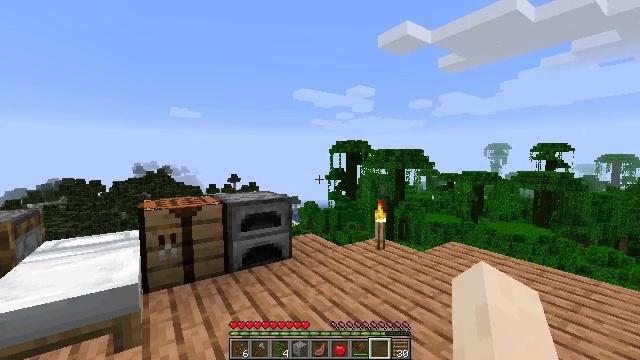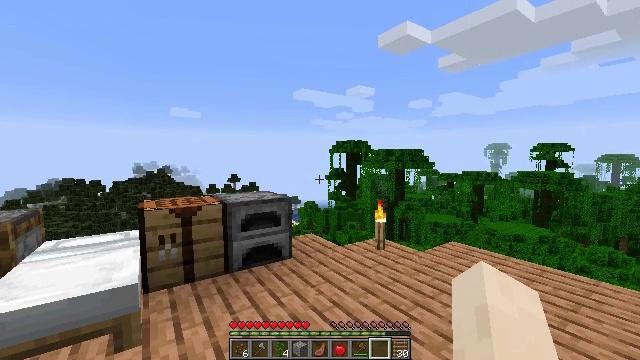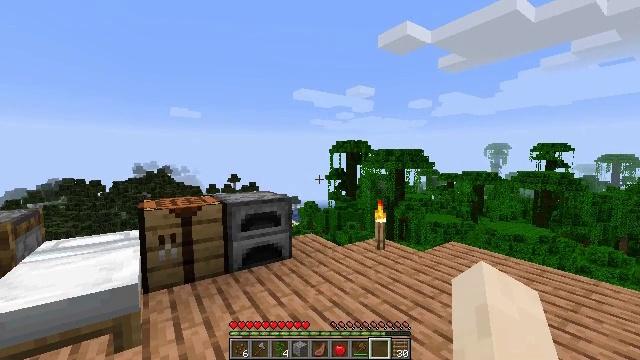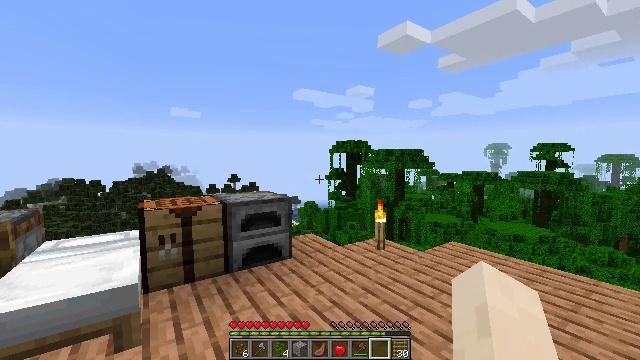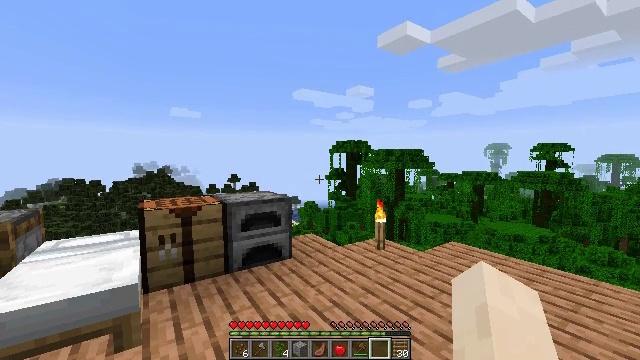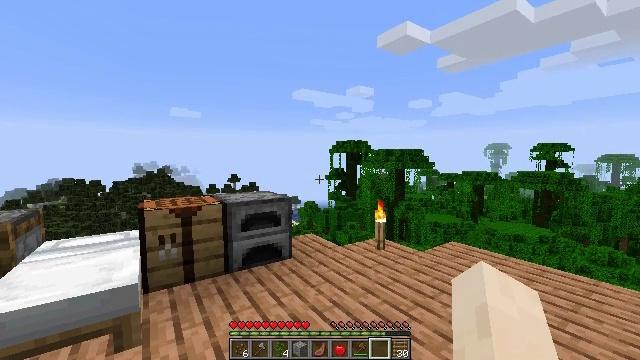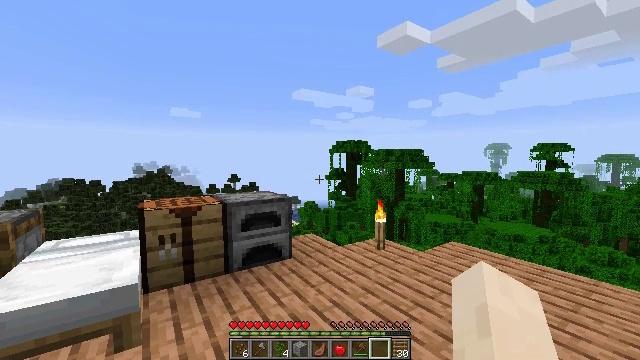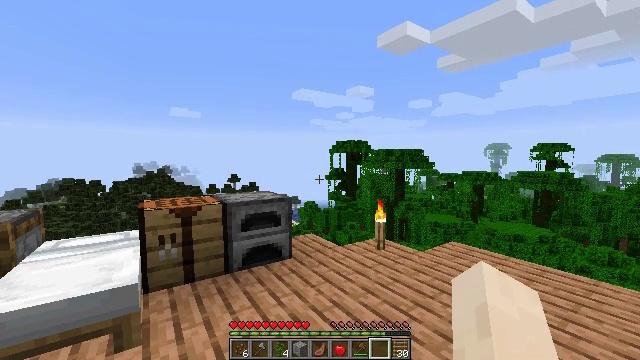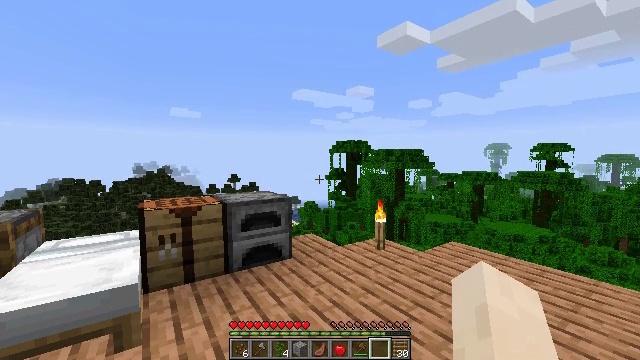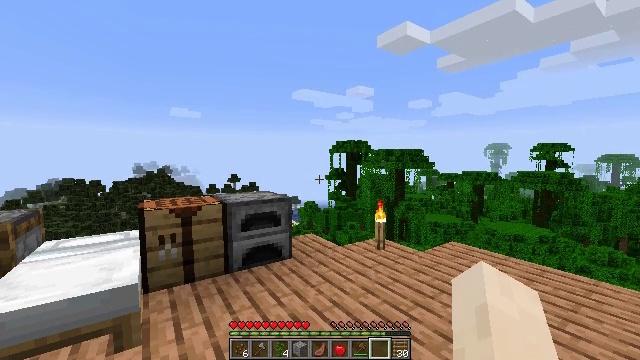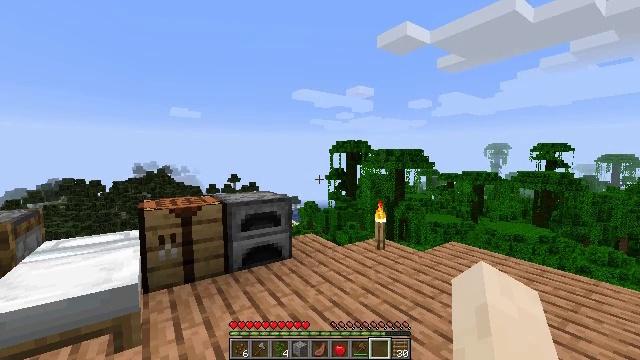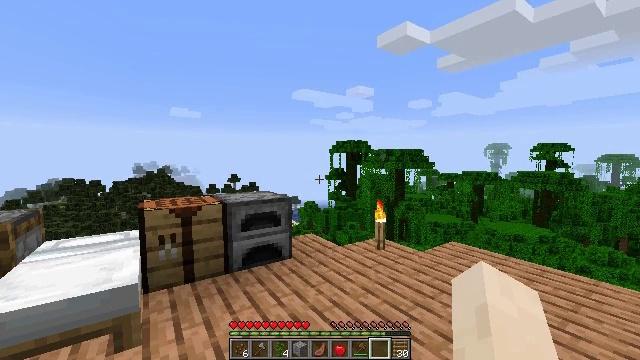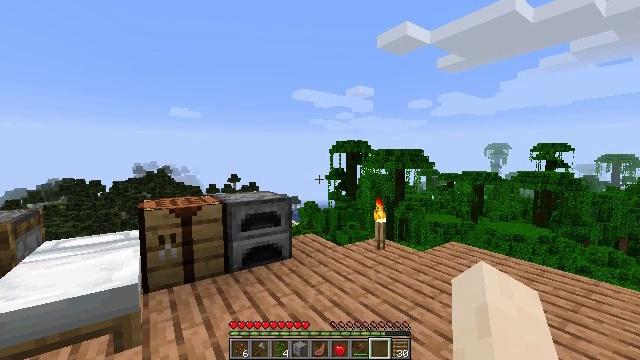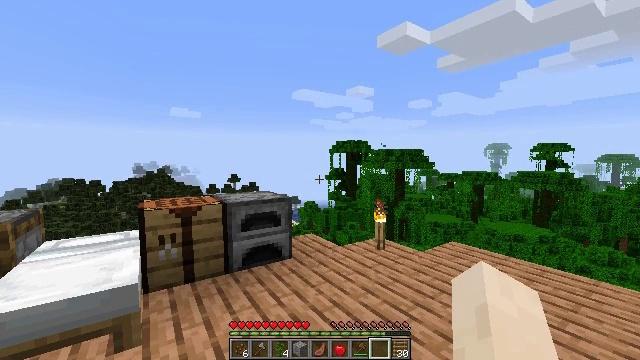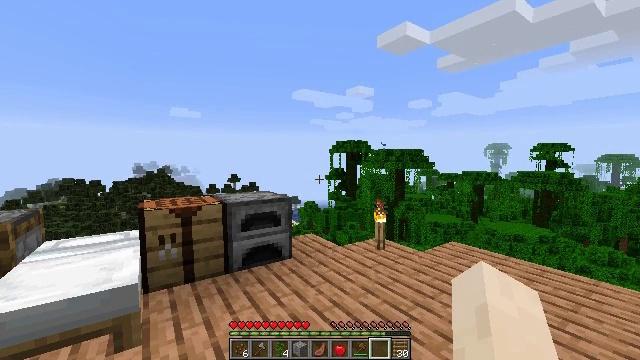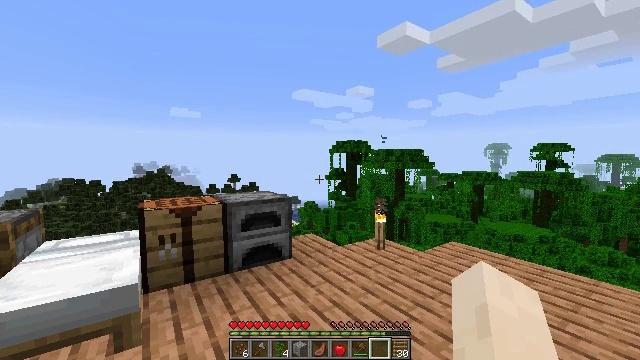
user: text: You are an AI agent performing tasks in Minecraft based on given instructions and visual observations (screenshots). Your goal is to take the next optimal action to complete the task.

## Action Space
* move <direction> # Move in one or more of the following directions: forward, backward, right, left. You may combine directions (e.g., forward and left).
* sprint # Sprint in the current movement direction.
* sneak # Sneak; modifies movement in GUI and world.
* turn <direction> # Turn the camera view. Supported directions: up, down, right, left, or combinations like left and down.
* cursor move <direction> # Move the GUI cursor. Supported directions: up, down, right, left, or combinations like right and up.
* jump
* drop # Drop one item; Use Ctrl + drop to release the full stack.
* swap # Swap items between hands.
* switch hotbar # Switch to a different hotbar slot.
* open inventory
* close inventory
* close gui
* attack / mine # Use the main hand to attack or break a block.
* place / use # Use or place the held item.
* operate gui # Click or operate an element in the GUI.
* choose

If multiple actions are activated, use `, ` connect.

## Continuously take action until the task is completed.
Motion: motion action
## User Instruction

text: Turn sugarcane into sugar.
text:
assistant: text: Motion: no_op
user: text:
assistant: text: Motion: no_op
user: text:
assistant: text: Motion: no_op
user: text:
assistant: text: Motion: no_op
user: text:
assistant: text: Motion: no_op
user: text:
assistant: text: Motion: no_op
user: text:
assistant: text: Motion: no_op
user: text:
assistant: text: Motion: no_op
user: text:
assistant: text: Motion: no_op
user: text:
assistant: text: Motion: no_op
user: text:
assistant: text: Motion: no_op
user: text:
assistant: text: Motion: no_op
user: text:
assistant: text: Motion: no_op
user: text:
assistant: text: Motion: no_op
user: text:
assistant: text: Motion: no_op
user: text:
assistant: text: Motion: no_op
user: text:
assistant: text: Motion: no_op
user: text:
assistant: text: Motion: no_op
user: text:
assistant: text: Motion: no_op
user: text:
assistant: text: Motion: no_op
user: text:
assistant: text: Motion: no_op
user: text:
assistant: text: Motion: no_op
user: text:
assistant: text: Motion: no_op
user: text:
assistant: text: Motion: no_op
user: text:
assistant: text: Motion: no_op
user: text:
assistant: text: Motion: no_op
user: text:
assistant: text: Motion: no_op
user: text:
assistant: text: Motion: no_op
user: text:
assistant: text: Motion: no_op
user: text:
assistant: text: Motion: no_op